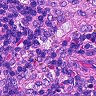
Metastatic tissue present: no